Interaction volume radius: 5 \u00c5
Interaction volume height: 25 \u00c5
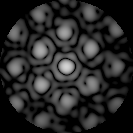
Disorder parameter: 0.3629